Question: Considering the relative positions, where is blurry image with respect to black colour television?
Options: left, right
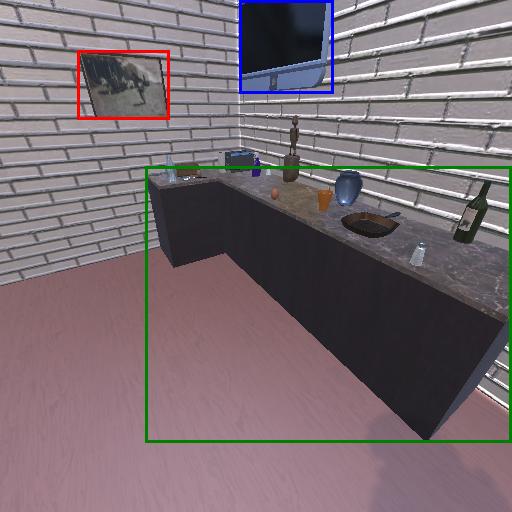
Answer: left